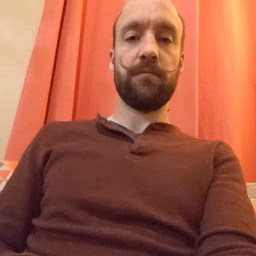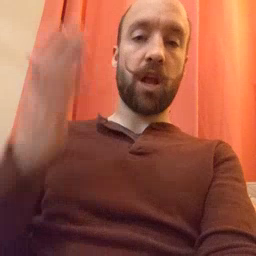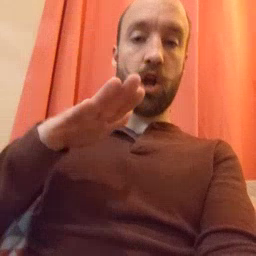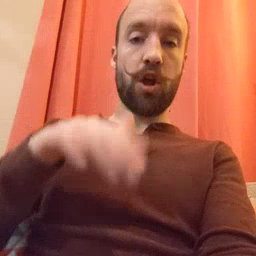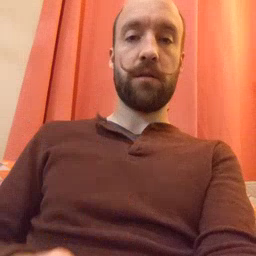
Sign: on